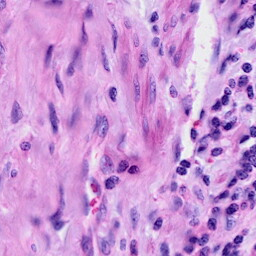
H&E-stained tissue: Cervix